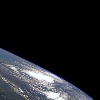
Label: space